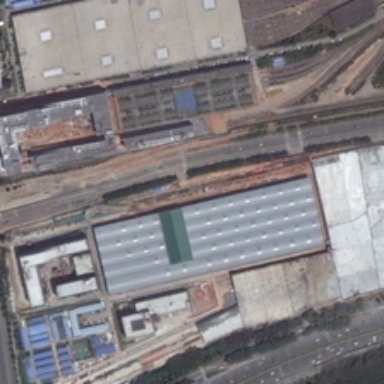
Some buildings are in an industrial area .